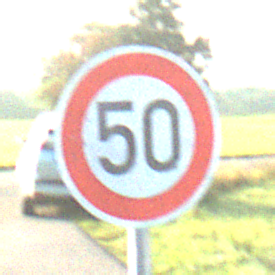
Verkehrszeichen: Geschwindigkeit50
Umgebung: Outdoor, Nature
Tageszeit: MorningAfternoon
Wetter: Clear
Licht: Natural
Jahreszeit: NotSpecified
Kontrast: HighContrast